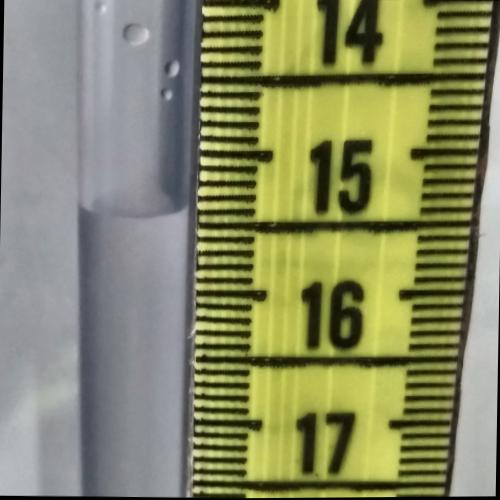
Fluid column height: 15.4 cm